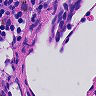
Metastatic tissue present: no